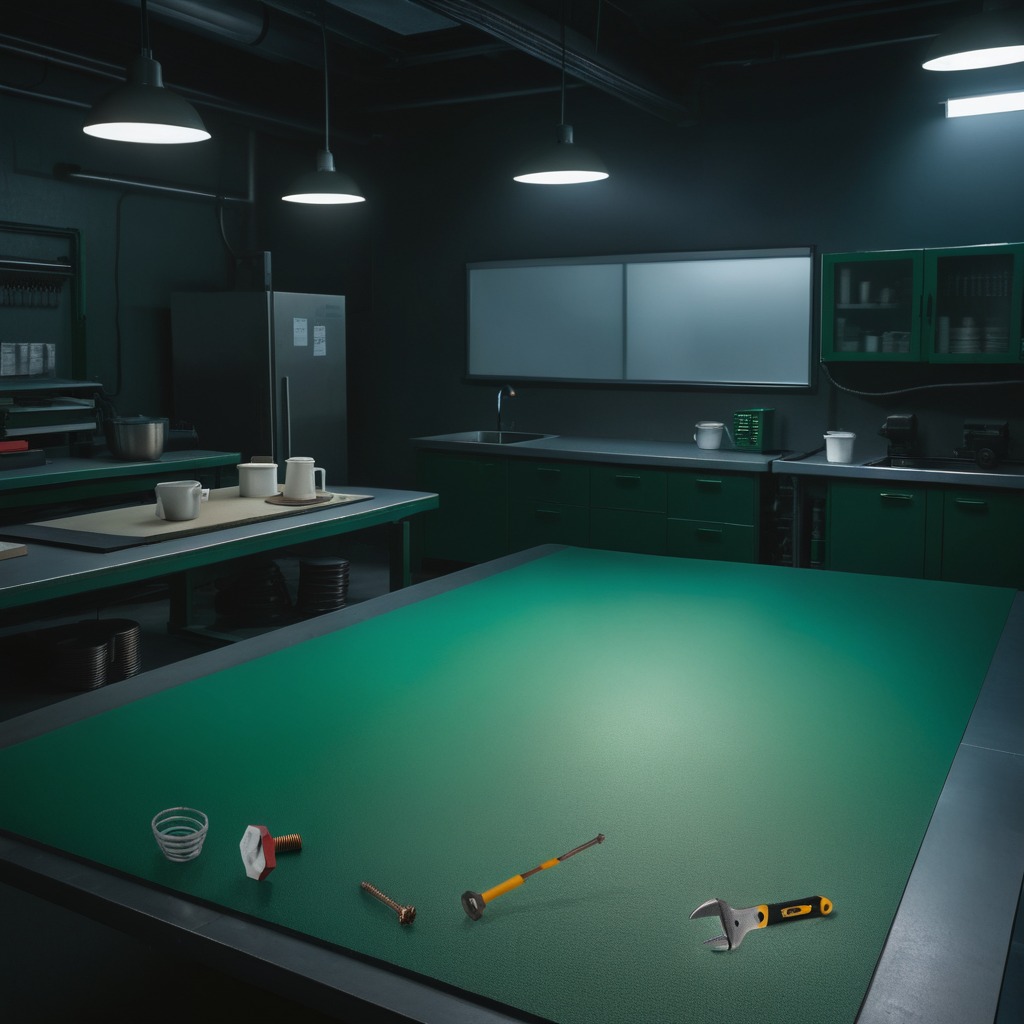
A metal machine screw, a hammer, an iron nail, a coiled metal spring, and a wrench are lying on the clean granite tabletop.